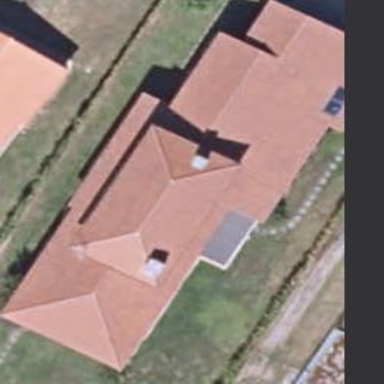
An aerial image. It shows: Simple house.